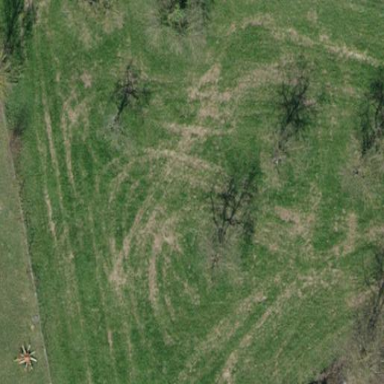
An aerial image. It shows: Orchard.